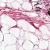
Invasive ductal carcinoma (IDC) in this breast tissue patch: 0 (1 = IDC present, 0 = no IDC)